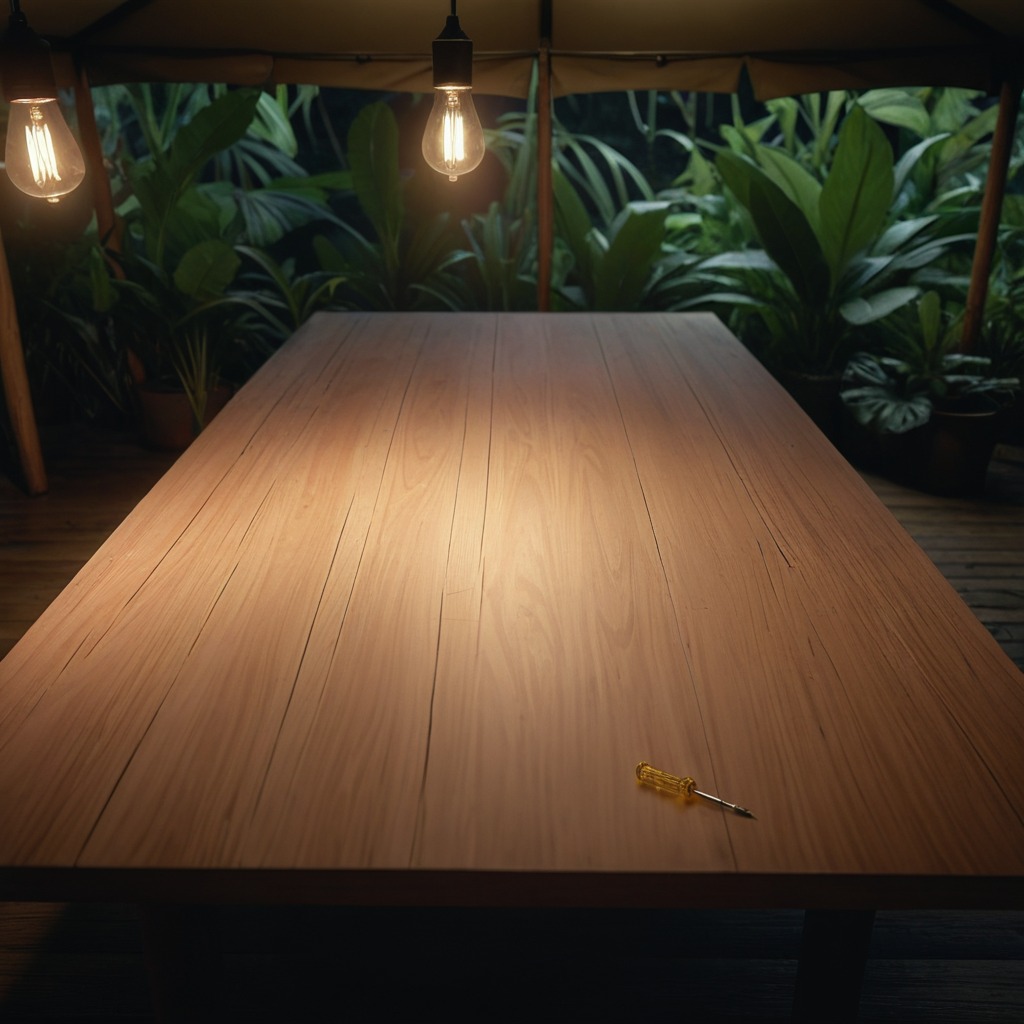
A screwdriver is lying on a wooden table inside a jungle field workshop tent at night with soft shadows.